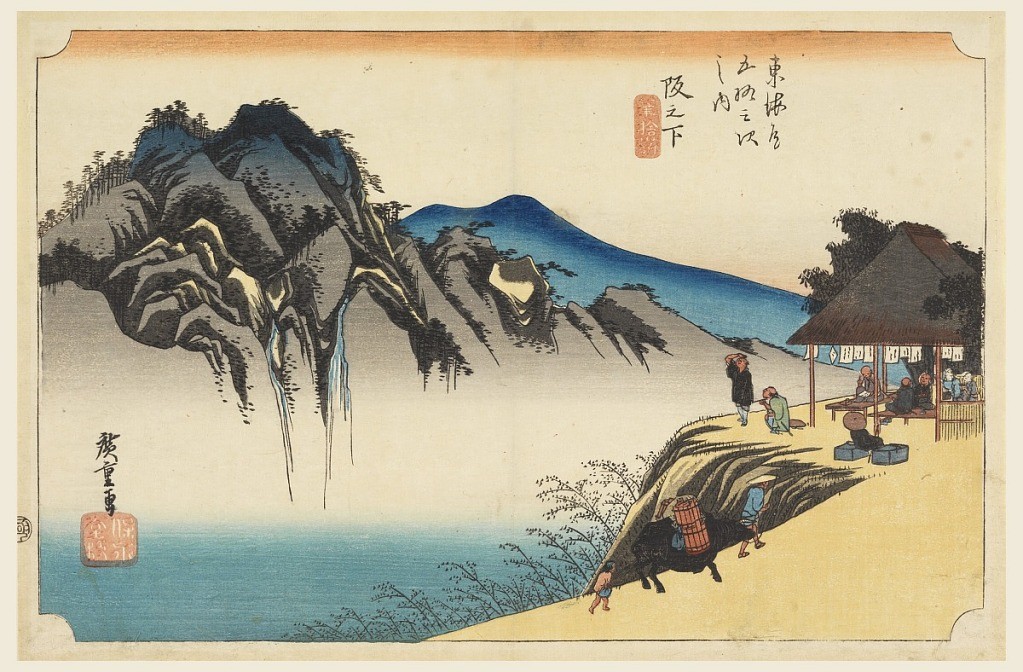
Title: Saka-no-shita, in The Fifty-Three Stations of the Tokaido Road (Tokaido Gojusan Tsugi-no Uchi)
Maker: Ando Hiroshige, Japanese, 1797–1858
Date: ca. 1834
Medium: Woodblock print (ukiyo-e) on mulberry paper (washi), ink with color
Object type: Print
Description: A teahouse on the edge of a cliff with guests gazing across the valley at a group of peaks and waterfalls.